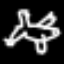
Label: frog